Question: I need to programmatically retrieve the columns in a Sharepoint document library, in order to set file properties externally to Sharepoint.
I've found that setting the metadata property is not hard as long as you already know the name of the column, which I cannot expect users to input themselves.
As it does not seem possible to do this through the Sharepoint Web Services I have created my own custom web service so I have access to the Client Object Model.

Using this code I am able to retrieve the custom columns I have created, however I am not able to distinguish between the ones editable in the item properties section (picture above) and those which aren't.
'''
SPList list = web.Lists[specificList];
foreach (SPField field in list.Fields)
{
if (!field.Hidden)
{
var title = field.Title;
var description = field.Description;
var parentList = field.ParentList;
var references = field.FieldReferences; // contains names of fields referenced in computed fields
if (references != null)
{
foreach (string reference in references)
{
var test = parentList.Fields.GetField(reference);
}
}
}
}
'''
I get extra properties such as:
- - - - - - - - - - -
I have also tried retrieving the column fields from the SPFolder item, but again this returns many extra properties and is even less filterable.
'''
foreach (SPListItem folderItem in list.Folders)
{
SPFolder folder = folderItem.Folder;
System.Collections.Hashtable oHashtable = folder.Properties;
System.Collections.ICollection collKeys = oHashtable.Keys;
foreach (var key in collKeys)
{
string keyName = key.ToString();
}
}
'''
Is there a standard way to retrieve the column fields I need? Or will I have to manually exclude the defaults ones such as "Checked out to"?
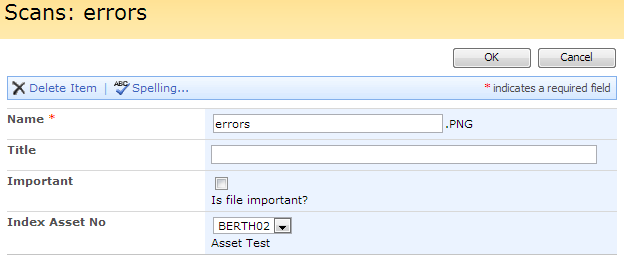
Answer: First you have to know which form you are viewing. Is it the EditForm or NewForm?
You can filter the columns visible on a specific form by getting the fields of the ContentType and then check if they are getting displayed on the NewForm (or whatever form):
'''
SPList list = web.Lists[specificList];
var contentType = list.ContentTypes[0]; // Select first contenttype. Change this if you need a different contentType
foreach (SPField field in contentType.Fields)
{
if (!field.Hidden
&& (field.ShowInEditForm == null
|| !field.ShowInEditForm.Value)) // Replace ShowInEditForm with the form you need
{
var title = field.Title;
var description = field.Description;
var parentList = field.ParentList;
var references = field.FieldReferences; // contains names of fields referenced in computed fields
if (references != null)
{
foreach (string reference in references)
{
var test = parentList.Fields.GetField(reference);
}
}
}
}
'''